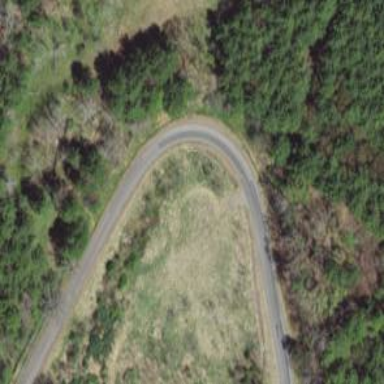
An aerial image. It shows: Tertiary road.